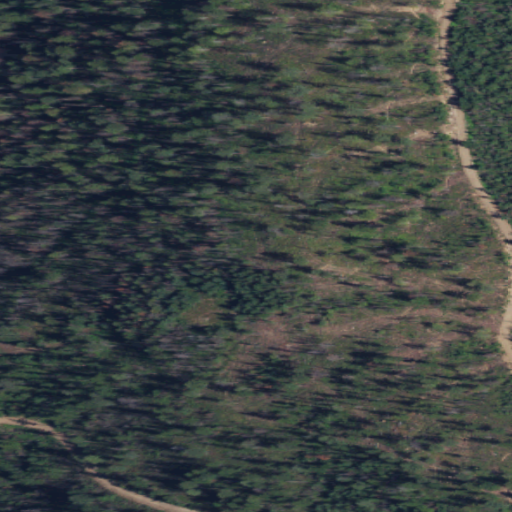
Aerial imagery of cliff(s) in Washington named Mill Creek Point containing shrub, grassland, and evergreen forest